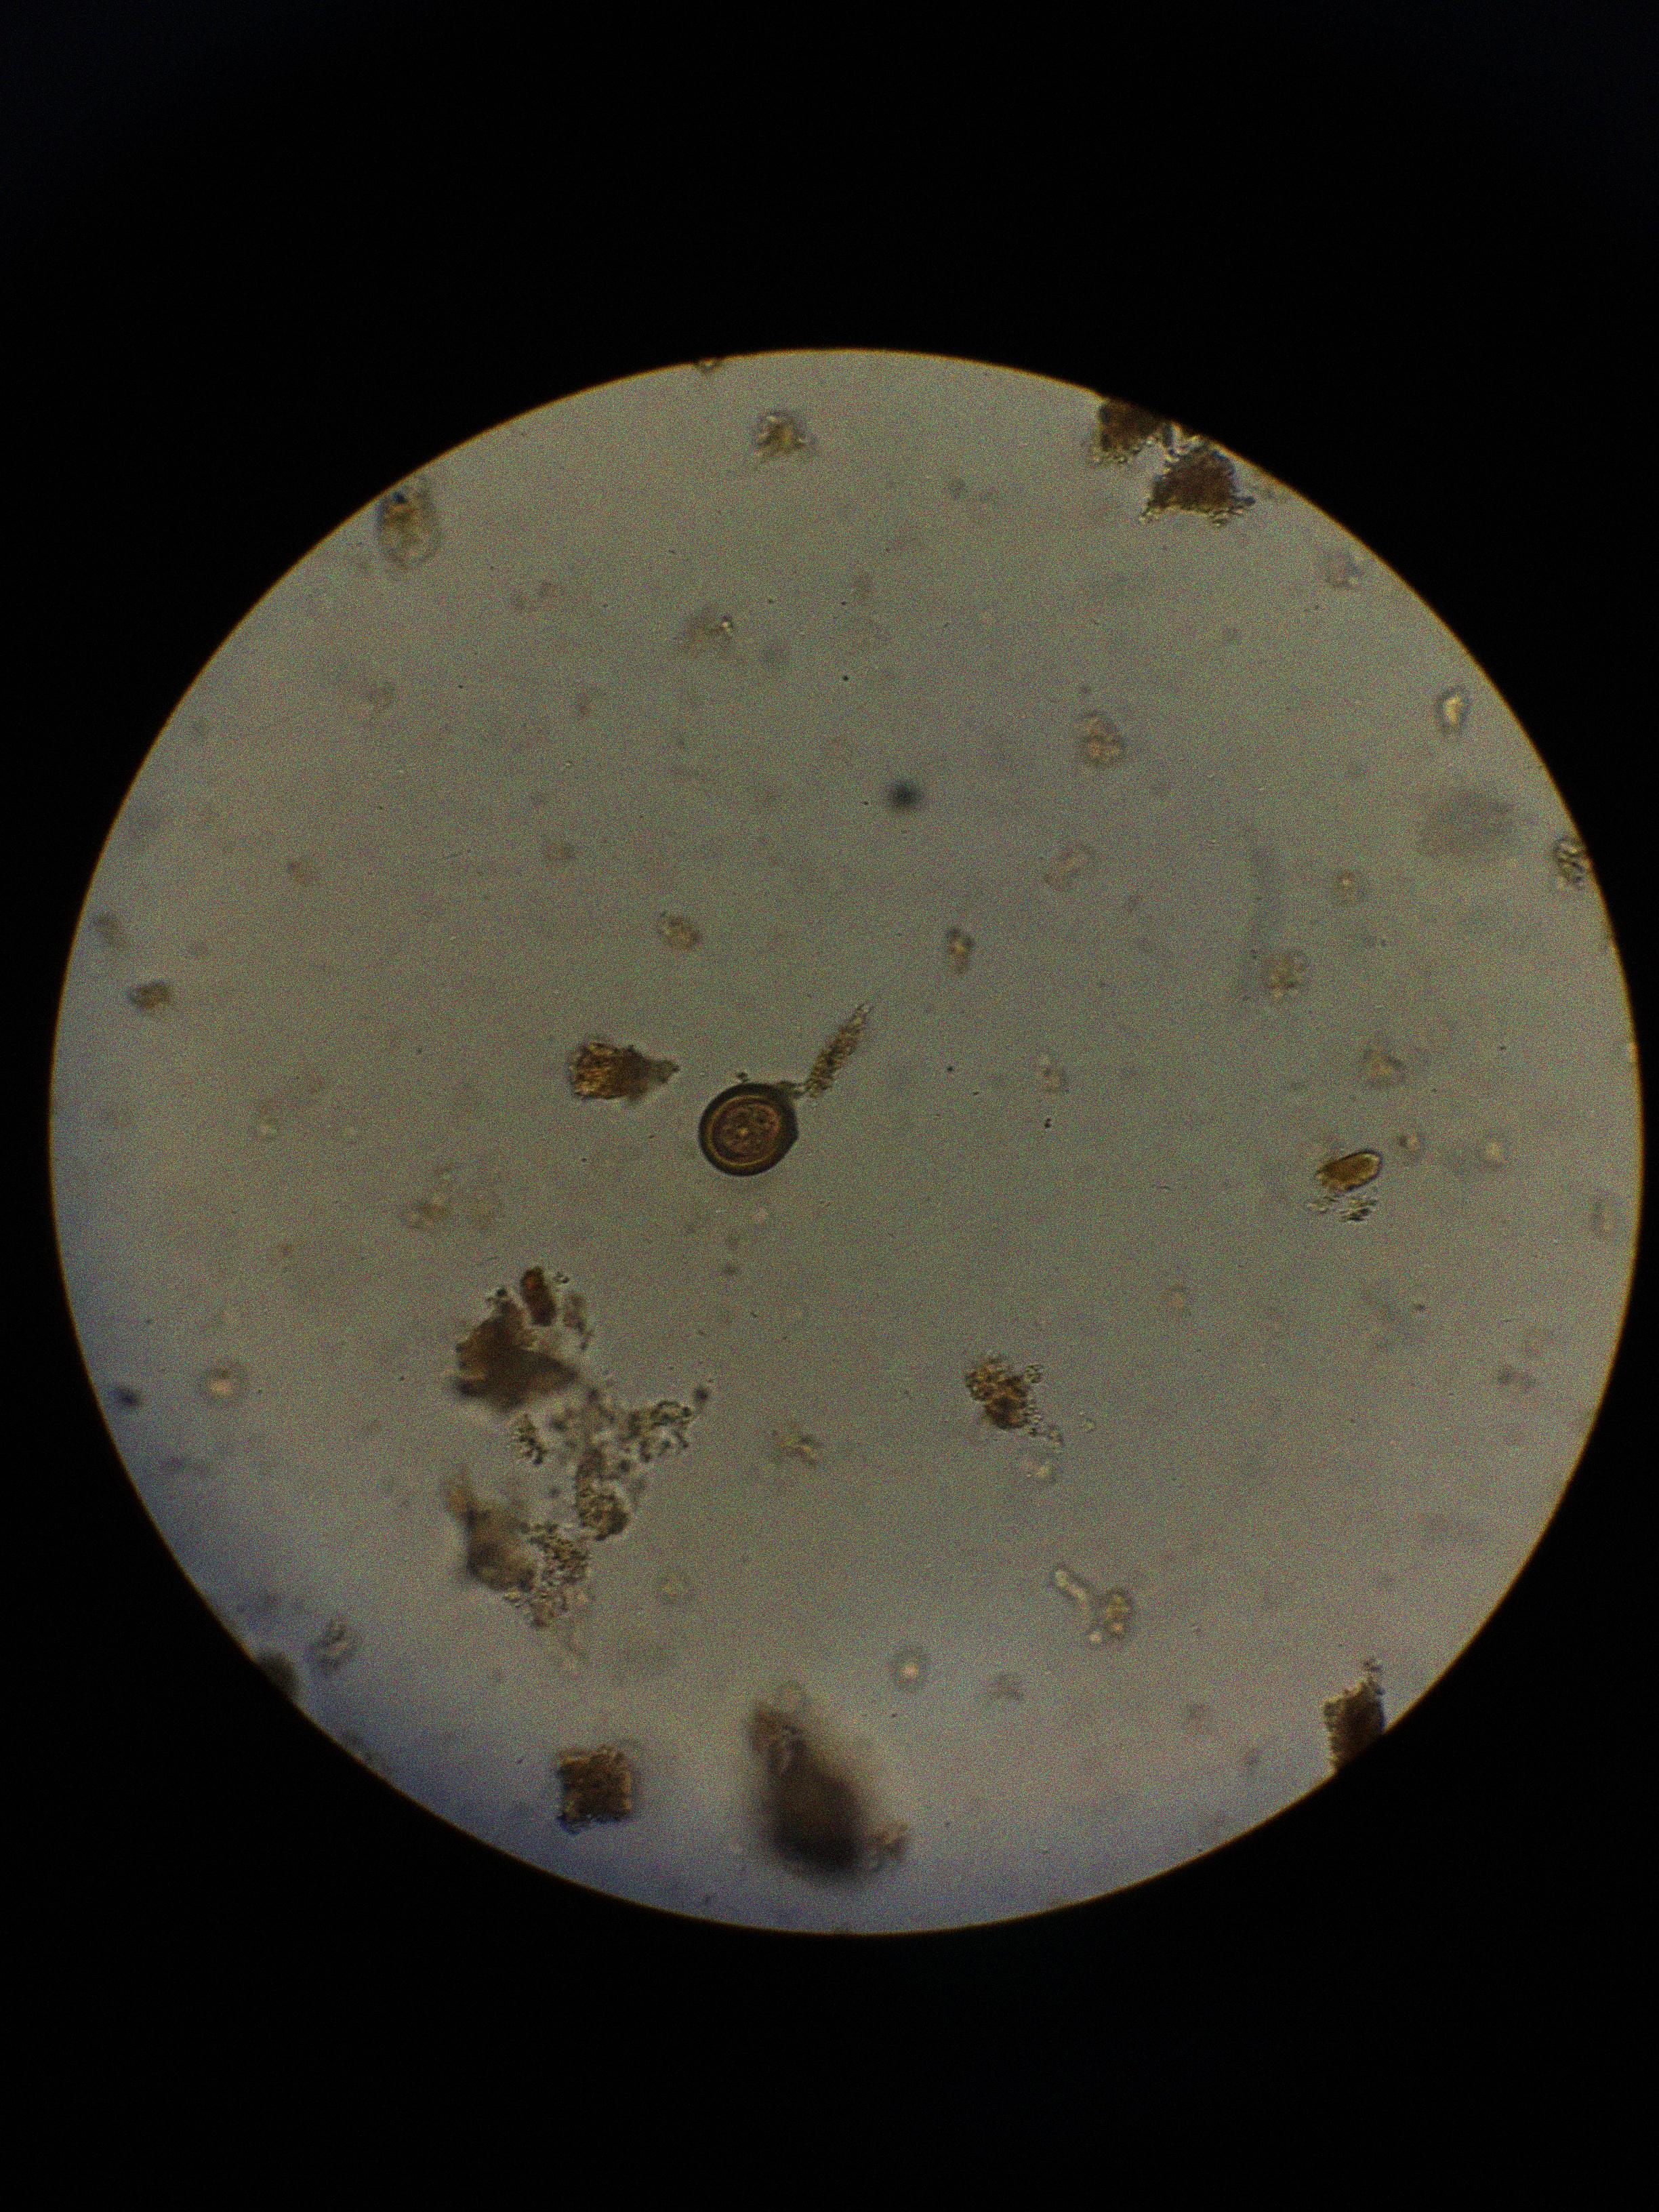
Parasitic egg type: Taenia spp. egg